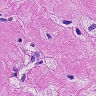
Metastatic tissue present: yes